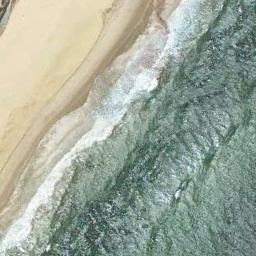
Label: beach